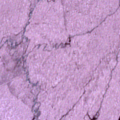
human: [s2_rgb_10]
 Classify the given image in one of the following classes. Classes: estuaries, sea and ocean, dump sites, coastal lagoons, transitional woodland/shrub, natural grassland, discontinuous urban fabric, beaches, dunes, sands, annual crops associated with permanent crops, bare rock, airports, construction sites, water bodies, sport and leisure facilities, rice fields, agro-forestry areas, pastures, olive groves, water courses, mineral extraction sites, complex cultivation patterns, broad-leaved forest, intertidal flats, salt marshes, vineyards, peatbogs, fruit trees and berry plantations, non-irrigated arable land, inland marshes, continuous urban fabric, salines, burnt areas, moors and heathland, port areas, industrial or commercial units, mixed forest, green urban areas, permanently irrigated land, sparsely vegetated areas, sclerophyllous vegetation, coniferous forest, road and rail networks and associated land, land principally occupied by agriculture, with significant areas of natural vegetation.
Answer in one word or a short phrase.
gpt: sea and ocean